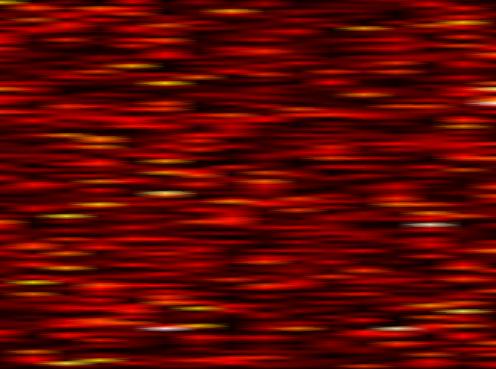
Label: UFMC